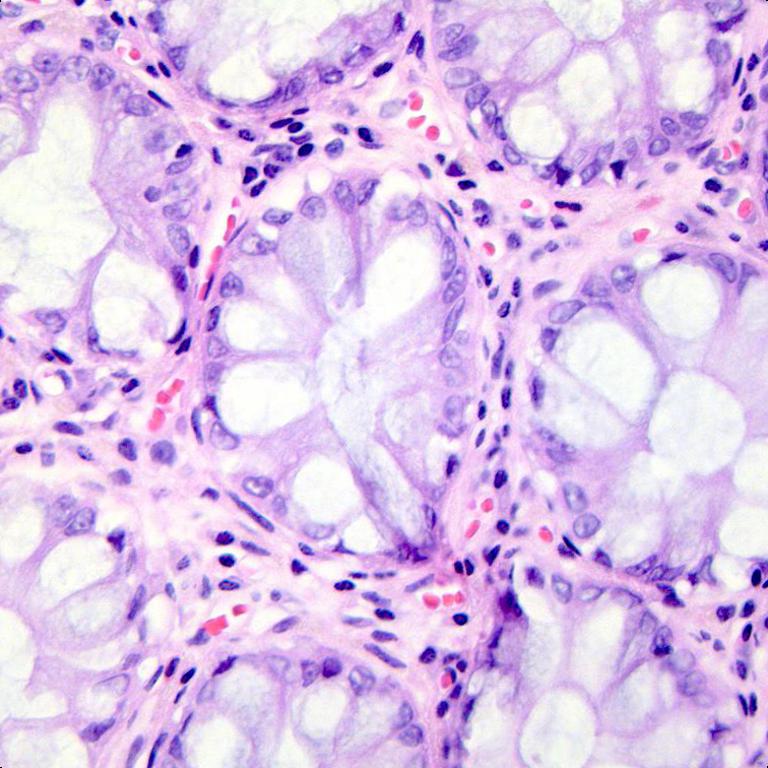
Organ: colon
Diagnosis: benign